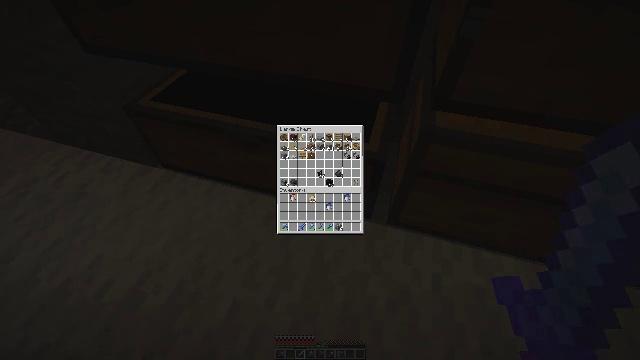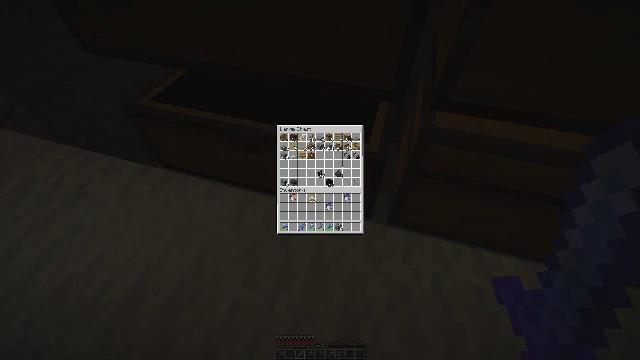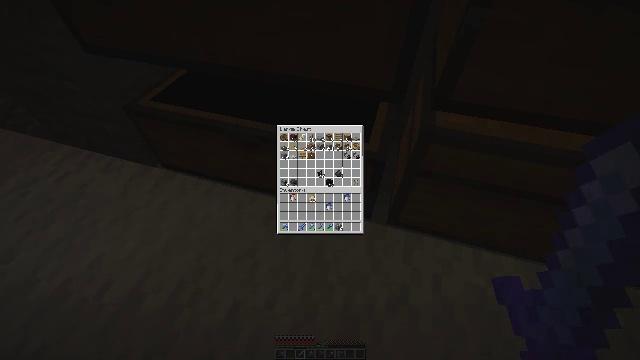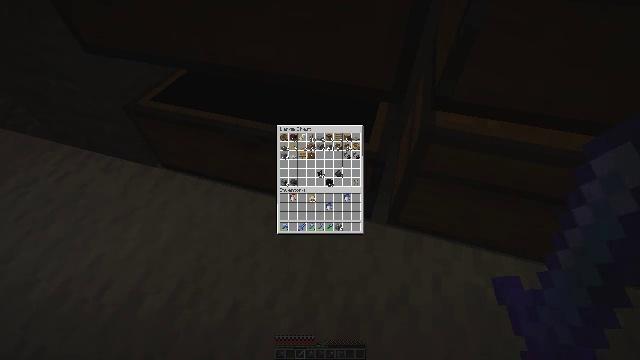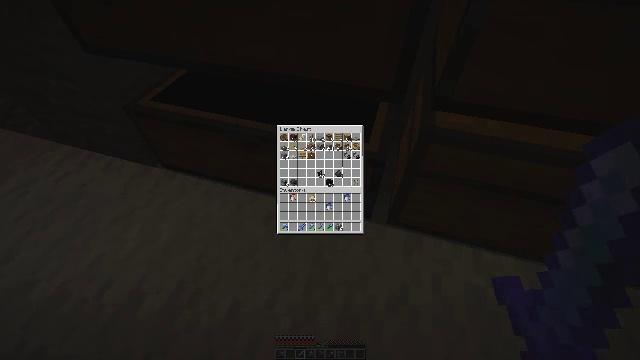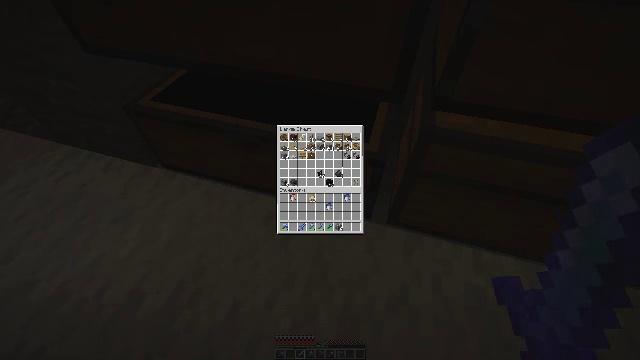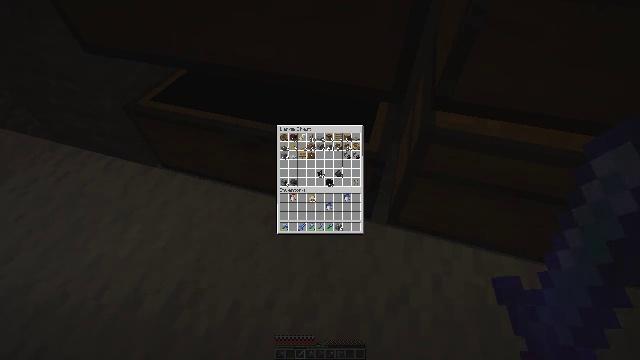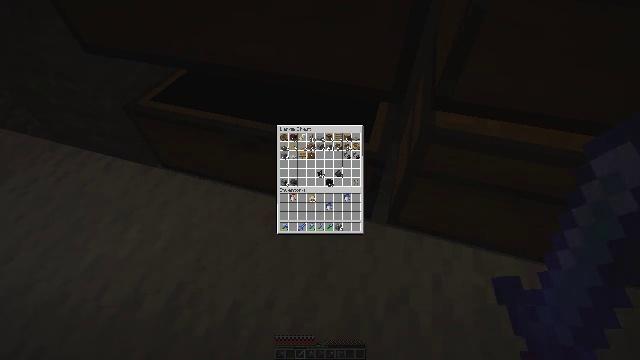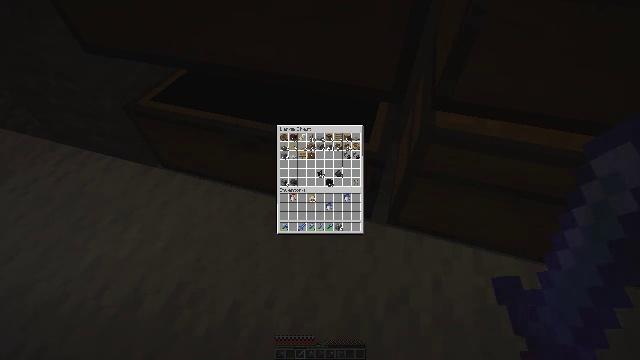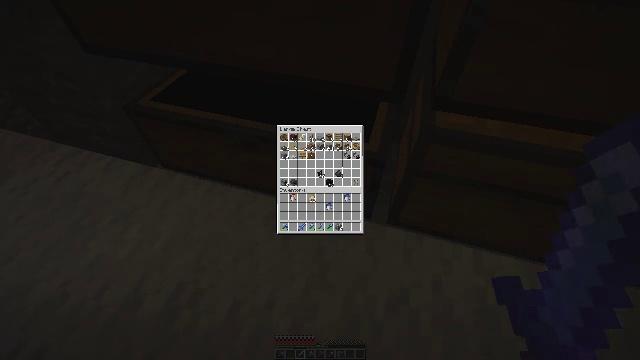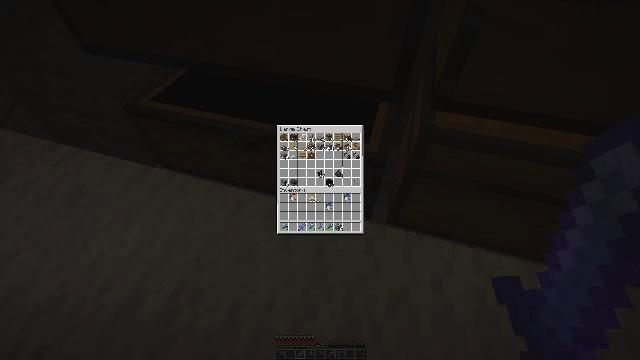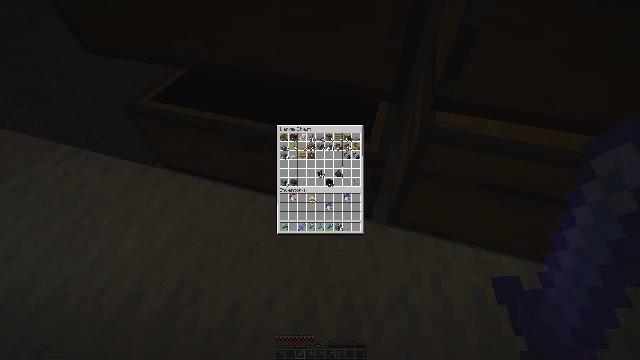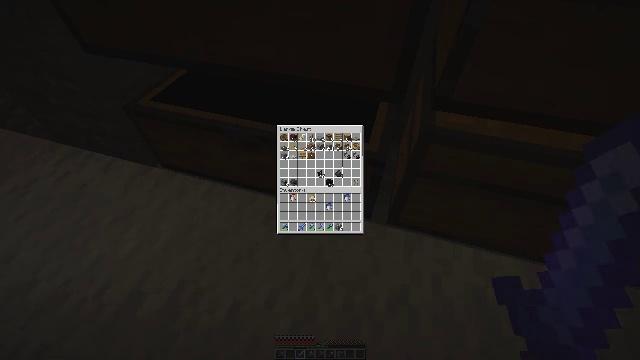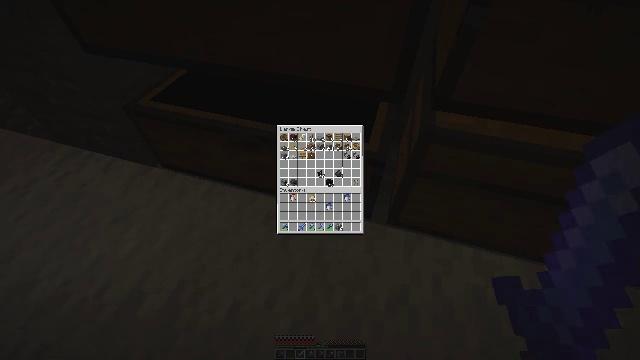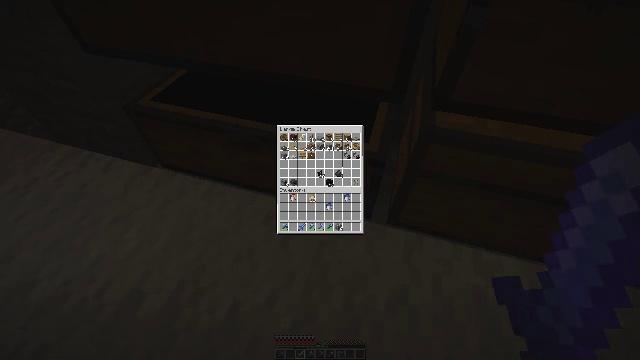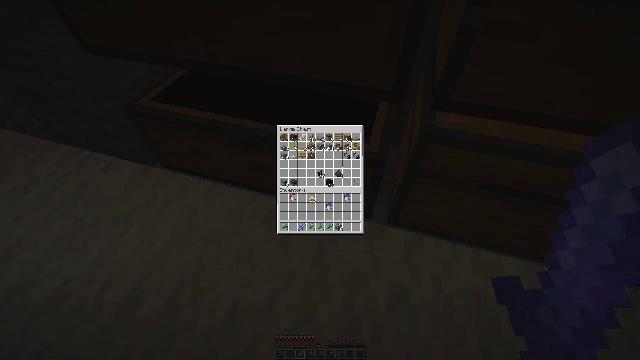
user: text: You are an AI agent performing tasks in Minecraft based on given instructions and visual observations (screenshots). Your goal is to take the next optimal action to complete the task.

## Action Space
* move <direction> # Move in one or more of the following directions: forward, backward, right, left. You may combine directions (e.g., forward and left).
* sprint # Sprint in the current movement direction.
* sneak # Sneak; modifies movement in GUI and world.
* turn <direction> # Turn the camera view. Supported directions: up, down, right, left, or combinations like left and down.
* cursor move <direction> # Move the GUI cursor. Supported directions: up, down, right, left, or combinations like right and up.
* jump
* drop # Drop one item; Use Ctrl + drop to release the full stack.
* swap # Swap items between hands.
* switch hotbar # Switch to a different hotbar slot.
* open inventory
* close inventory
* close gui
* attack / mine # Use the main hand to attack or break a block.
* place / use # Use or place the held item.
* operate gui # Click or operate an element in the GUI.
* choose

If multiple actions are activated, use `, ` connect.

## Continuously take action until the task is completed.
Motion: motion action
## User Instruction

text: Gather vines from trees or structures.
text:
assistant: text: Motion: no_op
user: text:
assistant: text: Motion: no_op
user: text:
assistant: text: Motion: no_op
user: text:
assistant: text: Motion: no_op
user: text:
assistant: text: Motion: no_op
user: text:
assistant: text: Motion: no_op
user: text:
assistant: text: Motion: no_op
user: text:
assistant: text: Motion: no_op
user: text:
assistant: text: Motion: no_op
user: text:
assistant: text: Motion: no_op
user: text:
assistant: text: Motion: no_op
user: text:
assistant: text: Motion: no_op
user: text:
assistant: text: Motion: no_op
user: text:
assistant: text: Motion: no_op
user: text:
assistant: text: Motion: no_op
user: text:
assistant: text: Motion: no_op
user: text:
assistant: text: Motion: no_op
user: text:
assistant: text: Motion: no_op
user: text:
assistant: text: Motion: no_op
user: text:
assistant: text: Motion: no_op
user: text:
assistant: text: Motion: no_op
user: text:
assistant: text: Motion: no_op
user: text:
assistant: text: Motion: no_op
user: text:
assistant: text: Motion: no_op
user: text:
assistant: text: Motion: no_op
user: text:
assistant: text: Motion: no_op
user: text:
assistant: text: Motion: no_op
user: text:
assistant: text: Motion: no_op
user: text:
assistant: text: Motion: no_op
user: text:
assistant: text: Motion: no_op